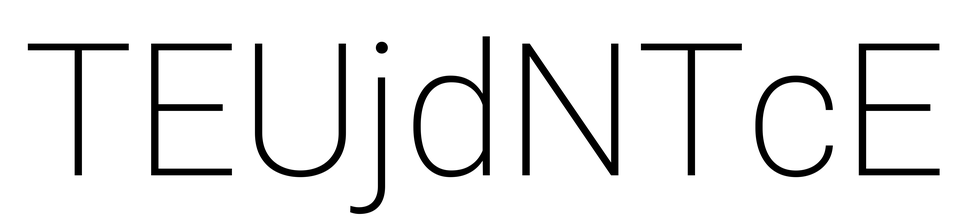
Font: Roboto_ExtraLight